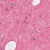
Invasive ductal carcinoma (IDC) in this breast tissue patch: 0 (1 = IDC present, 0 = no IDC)